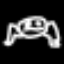
Label: frog